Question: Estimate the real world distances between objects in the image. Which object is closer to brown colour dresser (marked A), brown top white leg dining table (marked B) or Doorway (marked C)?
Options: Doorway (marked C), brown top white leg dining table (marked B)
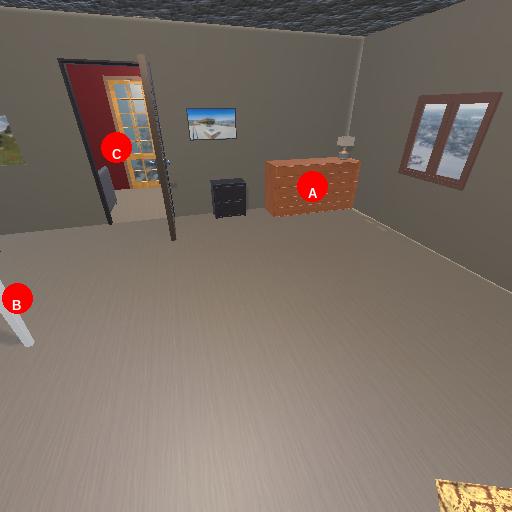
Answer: Doorway (marked C)